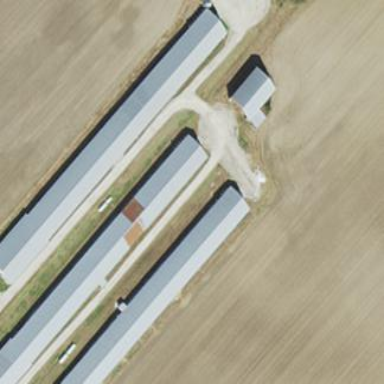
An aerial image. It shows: Farm auxiliary building.